Question: I am trying to join these two charts into one. Ideally I would have each region be divided into two subcategories and have male and female dumbbells one top of each other for each region.
I also ideally would want to eliminate that Female and Male y axis titles and just have color define each variable.
The picture has two dumbbell charts next to each other with different x axis but the same y axis

Here is the code I currently have:
'''
lung<- ggplot(lungz, aes(y=world_region, x=lower_95, xend=upper_95, colour=sex))+geom_dumbbell(size=1,
size_x = 1,
size_xend = 1)+
geom_point(lungz, mapping=aes(y=world_region, x=pir, colour=sex), size=3)+
scale_fill_manual(values = c("#339ff2", "#f23333"))+
facet_wrap(vars(sex), strip.position = "left", scales = "free_x")+mdh_style()+labs(title="Lung and Bronchus Cancer PIR",
subtitle = "Stratified by Sex and World Region",
x="Age-Adjusted Proportional Incidence Ratio")
lung<- lung + geom_vline(xintercept = 1, linetype="dotted", size=1, colour="#53565a")+geom_vline(xintercept = 0, size=0.75, colour="#000000")+theme(panel.grid.major.x = element_line(color="#cbcbcb"),
panel.grid.major.y = element_blank())
'''
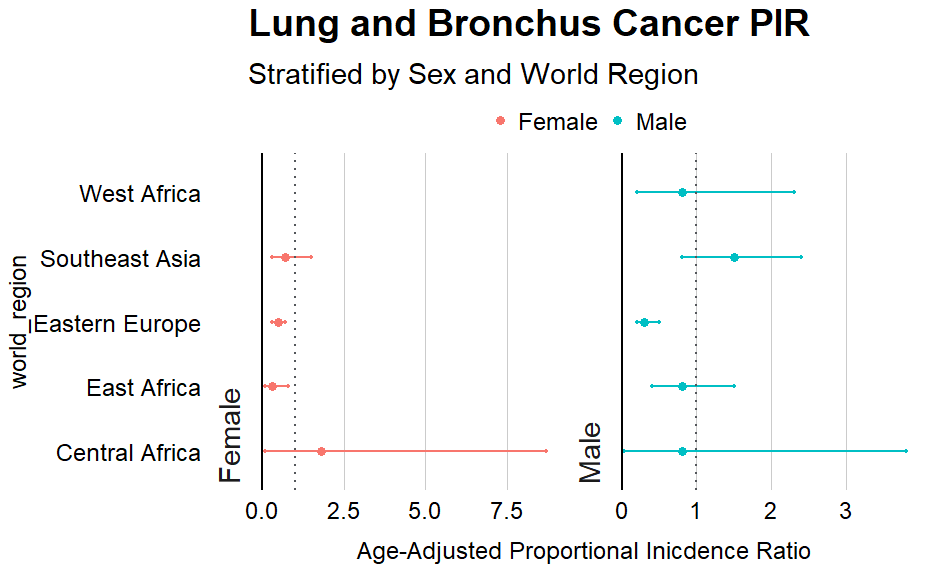
Answer: Without a reproducible example of your dataset to try on it, it is difficult to be sure of the solution to your question.
From my understanding, you are looking to have each region in y axis subdivided for male and female. A possible solution is to reverse variables used for facetting and y axis and have 'world_region' as the argument for 'facet_grid' and 'sex' as the argument for 'y' axis. Then, with some manipulation of facet labels positions and spacing, you can mimick a graph that the one you are expected.
As you did not provide a reproducible example, I made one that maybe does not fully mimick your data. So, you will have to adjust the code provided to make it work on your data. Also, I don't know 'mdh_style' and you did not refer any library for this function, so I plot using default parameters of 'ggplot2'. Hopefully, it will be compatible to your theme.
'''
library(ggalt)
library(ggplot2)
df <- data.frame(world = rep(c("West Africa", "Southeast Asia", "Europe"),2),
sex = rep(c("M","F"), each = 3),
mean = c(1,3,4,5,2,3),
low = c(0,0.1,0.2,0.23,0.3,0),
end = c(4,5,7,6,8,6))
ggplot(df, aes(x = low, y = sex, xend = end, color = sex))+
geom_dumbbell()+
facet_grid(world~., switch = "y", scales = "free_y")+
theme_bw()+
theme(strip.text.y = element_text(angle = 180),
strip.placement = "outside",
panel.grid.major.x = element_line(color="#cbcbcb"),
panel.grid.major.y = element_blank(),
legend.position = "top",
panel.spacing = unit(0, "lines"),
axis.text.y = element_blank())+
labs(title="Lung and Bronchus Cancer PIR", y = "",
subtitle = "Stratified by Sex and World Region",
x="Age-Adjusted Proportional Incidence Ratio")
'''
<URL>
If this is not working, please provide a reproducible example of your dataset (<URL>.